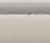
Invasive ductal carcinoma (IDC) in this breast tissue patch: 0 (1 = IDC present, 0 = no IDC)